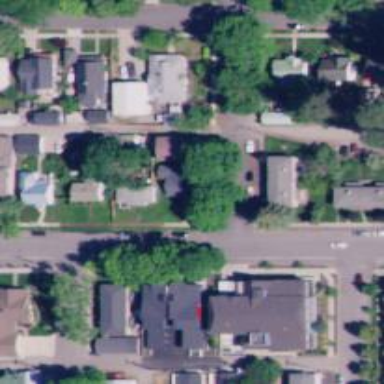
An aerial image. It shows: Alley classified as service road.